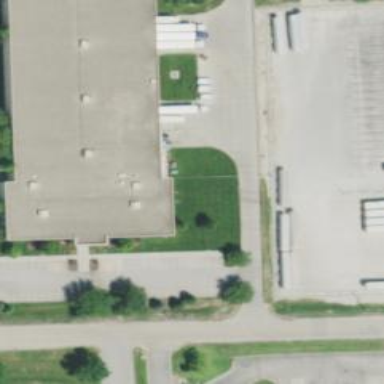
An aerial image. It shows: Office building.